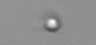
Label: nanoplankton_mix